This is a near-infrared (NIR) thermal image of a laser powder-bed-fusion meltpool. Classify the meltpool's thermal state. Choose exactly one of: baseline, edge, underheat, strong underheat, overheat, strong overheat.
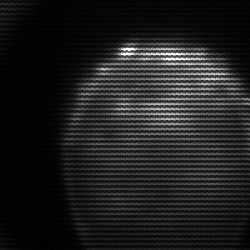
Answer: edge